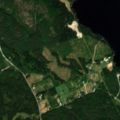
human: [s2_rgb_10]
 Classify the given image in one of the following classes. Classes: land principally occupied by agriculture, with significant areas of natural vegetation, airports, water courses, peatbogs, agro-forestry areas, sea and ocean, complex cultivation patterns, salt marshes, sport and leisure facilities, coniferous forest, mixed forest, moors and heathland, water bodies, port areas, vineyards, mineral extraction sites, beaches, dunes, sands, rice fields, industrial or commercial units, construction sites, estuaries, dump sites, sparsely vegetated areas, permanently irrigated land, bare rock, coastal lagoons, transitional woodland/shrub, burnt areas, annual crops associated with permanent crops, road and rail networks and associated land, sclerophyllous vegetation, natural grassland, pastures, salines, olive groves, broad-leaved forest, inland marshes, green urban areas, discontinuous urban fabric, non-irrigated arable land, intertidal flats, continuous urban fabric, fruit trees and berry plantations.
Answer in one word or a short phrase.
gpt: coniferous forest, mixed forest, water bodies